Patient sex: M
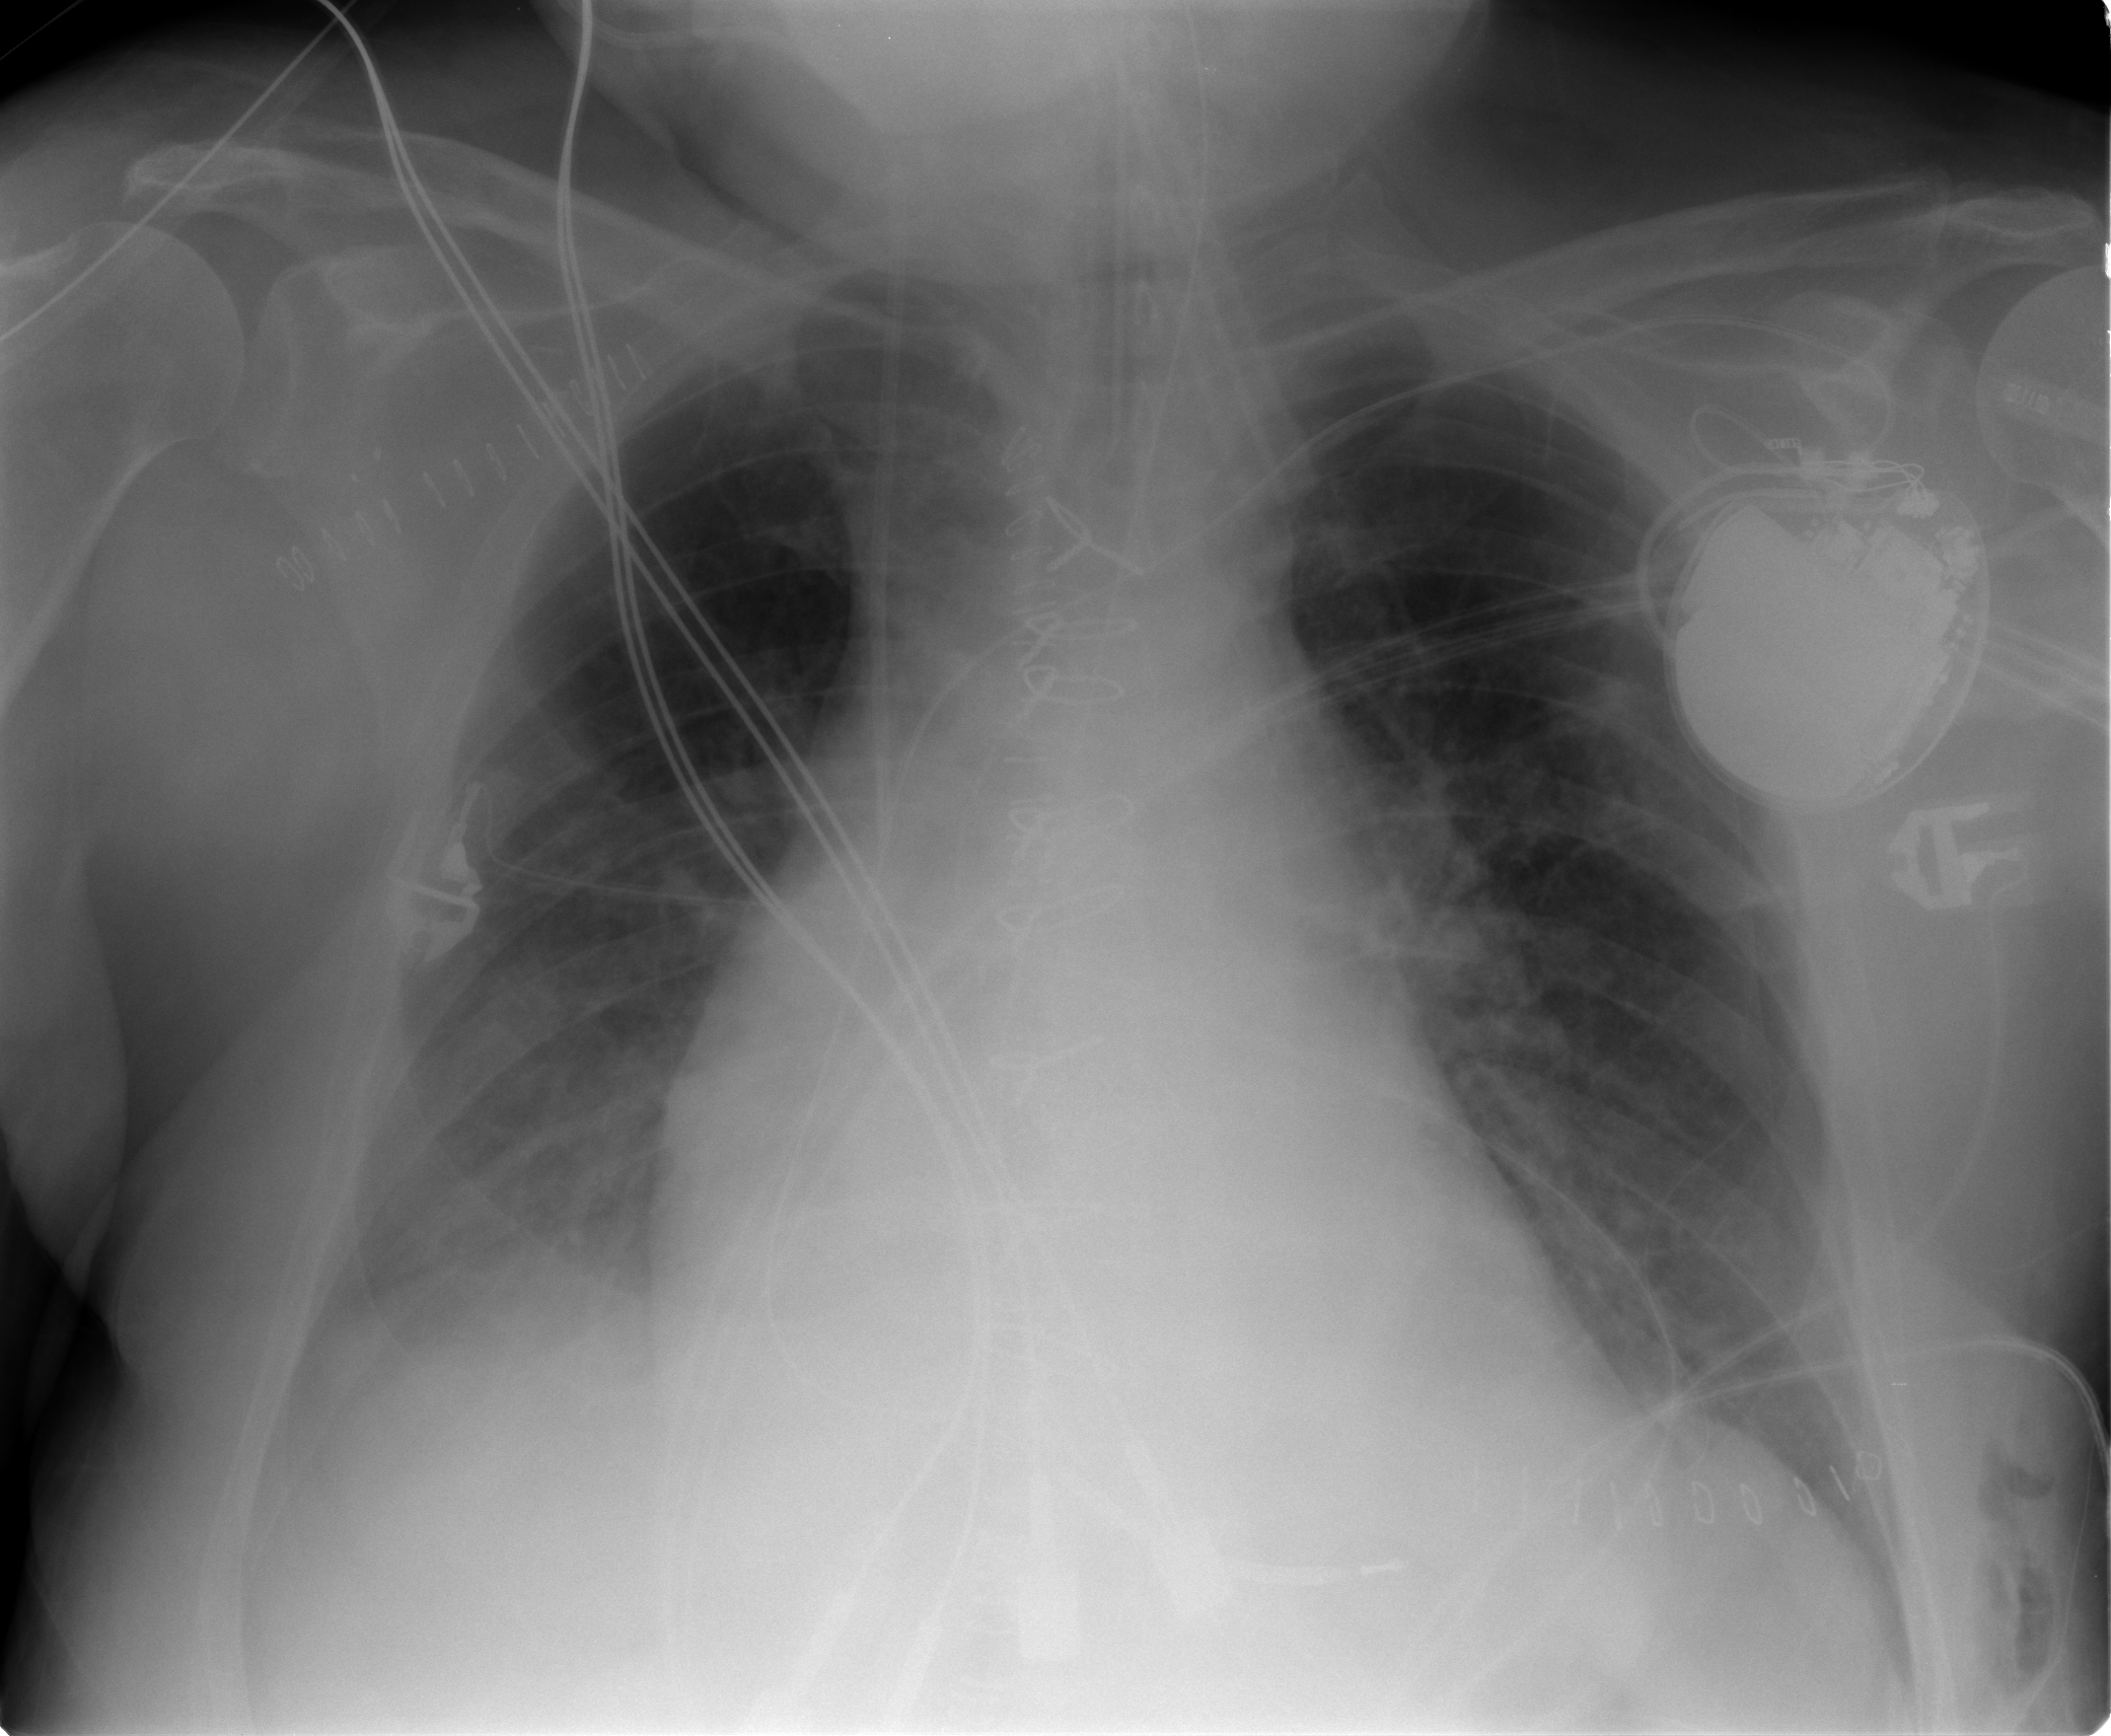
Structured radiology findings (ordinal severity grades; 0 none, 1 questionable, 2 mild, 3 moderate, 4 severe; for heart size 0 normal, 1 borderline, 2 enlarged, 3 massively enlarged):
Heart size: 2
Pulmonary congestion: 2
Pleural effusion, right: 2
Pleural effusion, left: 0
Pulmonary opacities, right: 0
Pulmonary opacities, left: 0
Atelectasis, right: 2
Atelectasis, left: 2